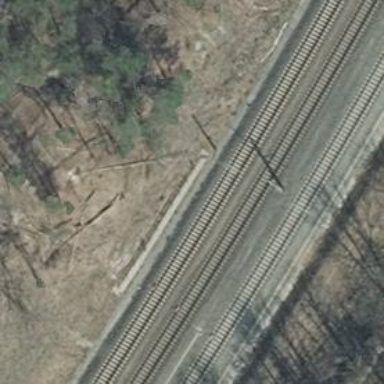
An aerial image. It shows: Milestone along the railway track with catenary mast.